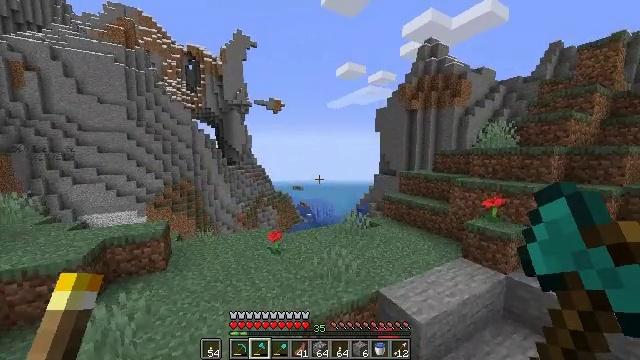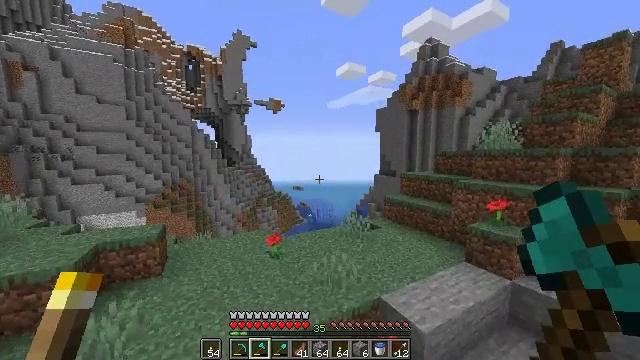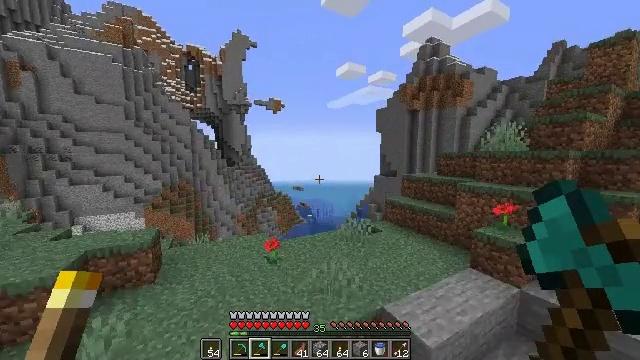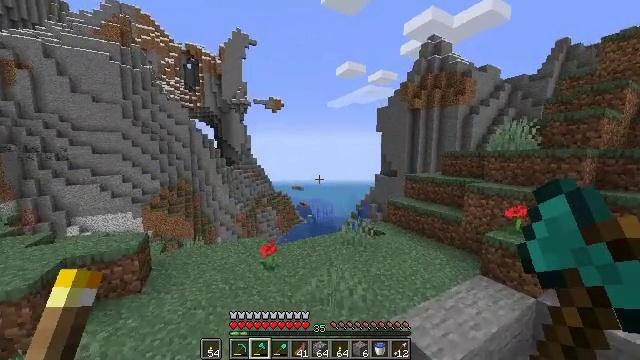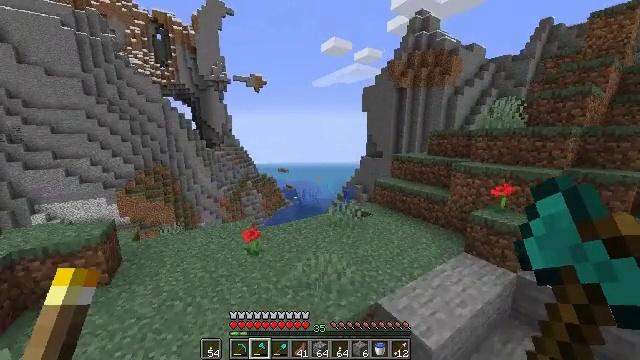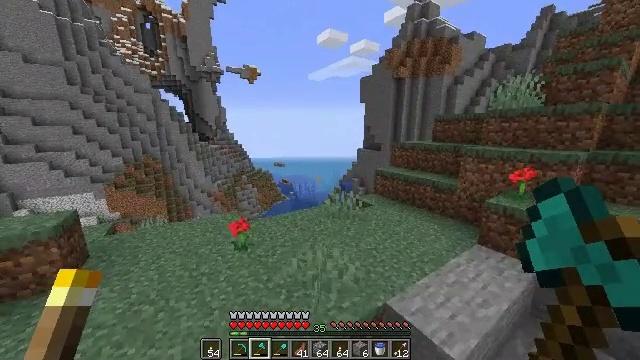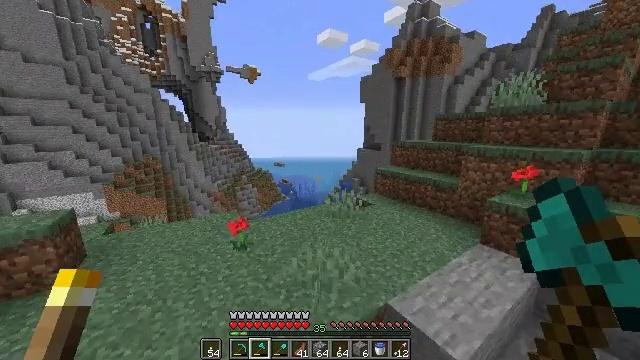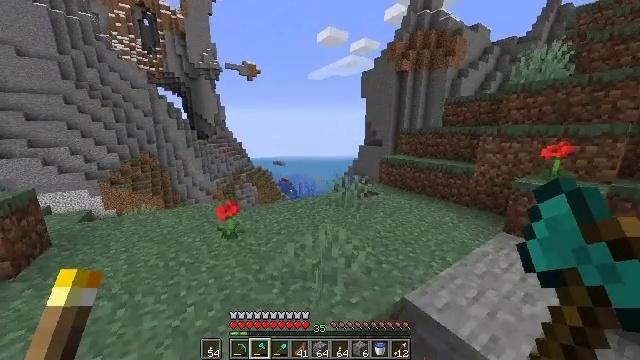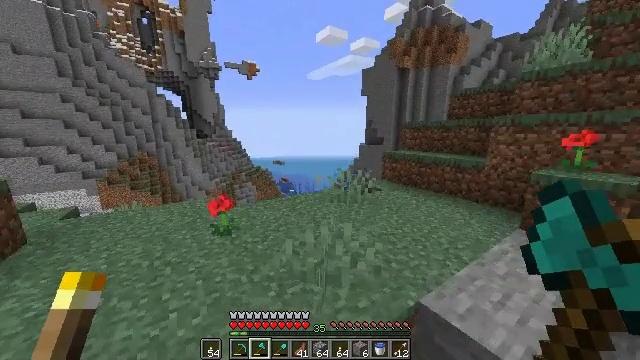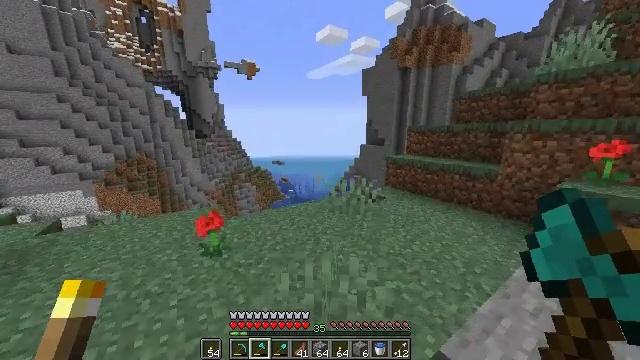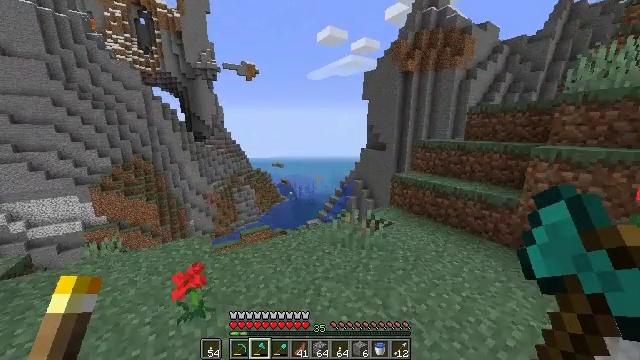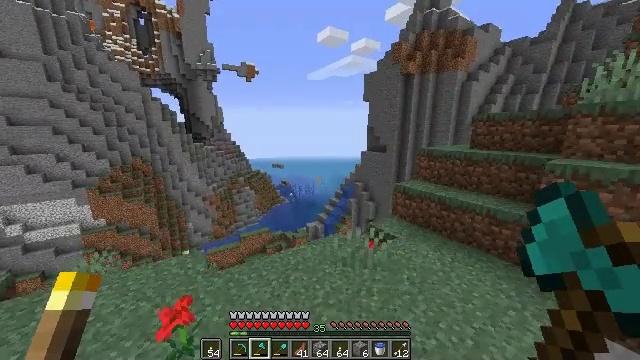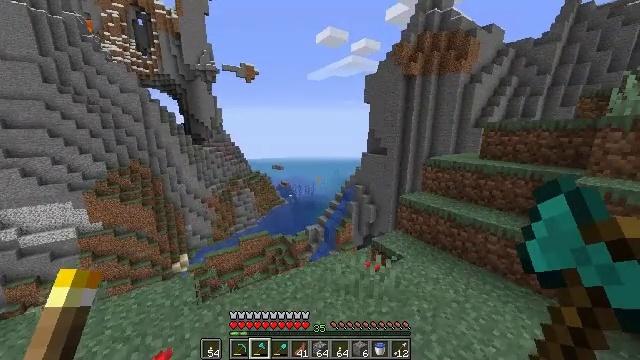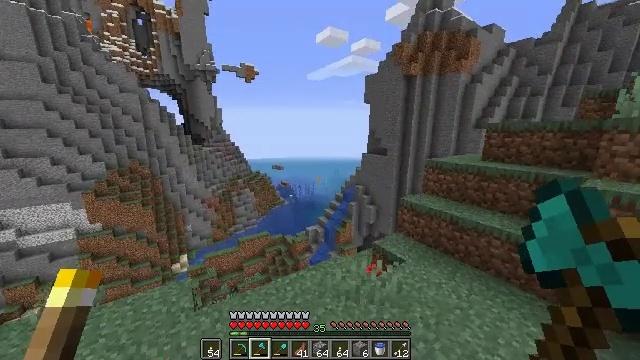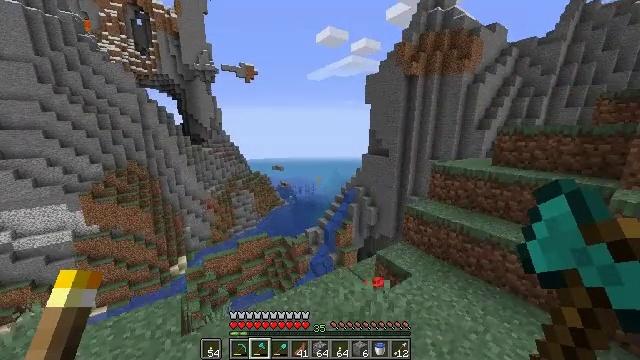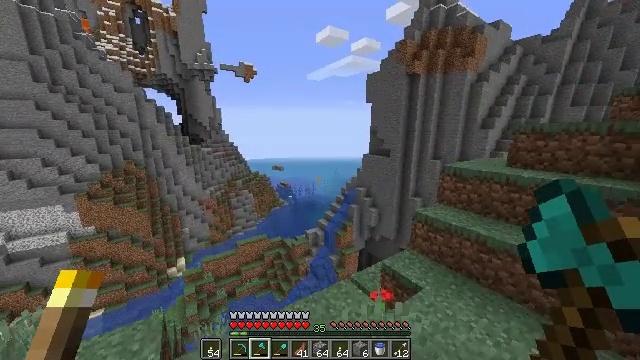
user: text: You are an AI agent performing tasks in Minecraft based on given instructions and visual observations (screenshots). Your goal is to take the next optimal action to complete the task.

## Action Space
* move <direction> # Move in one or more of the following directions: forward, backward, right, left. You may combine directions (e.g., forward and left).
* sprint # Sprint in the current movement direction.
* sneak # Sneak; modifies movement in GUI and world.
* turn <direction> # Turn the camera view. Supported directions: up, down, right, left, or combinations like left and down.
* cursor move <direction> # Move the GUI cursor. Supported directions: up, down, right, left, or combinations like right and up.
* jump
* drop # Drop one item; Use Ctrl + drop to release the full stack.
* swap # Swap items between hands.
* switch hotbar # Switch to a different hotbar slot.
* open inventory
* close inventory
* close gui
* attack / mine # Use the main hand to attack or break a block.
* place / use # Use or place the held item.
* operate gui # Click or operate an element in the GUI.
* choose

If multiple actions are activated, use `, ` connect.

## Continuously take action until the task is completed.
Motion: motion action
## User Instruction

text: Gather oak leaves by attacking.
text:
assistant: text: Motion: move forward, sprint, jump
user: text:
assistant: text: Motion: move forward, sprint, jump
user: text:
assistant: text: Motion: move forward, sprint, jump
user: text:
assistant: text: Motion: move forward, sprint, turn right and down, jump
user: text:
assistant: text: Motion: move forward, sprint, turn right and down, jump
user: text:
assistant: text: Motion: move forward, sprint, jump
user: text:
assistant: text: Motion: move forward, sprint, jump
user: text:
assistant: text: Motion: move forward, sprint, jump
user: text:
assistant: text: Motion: move forward, sprint, jump
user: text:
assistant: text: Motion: move forward, sprint, jump
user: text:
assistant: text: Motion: move forward, sprint, jump
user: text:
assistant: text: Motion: move forward, sprint, jump
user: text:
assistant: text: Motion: move forward, sprint, jump
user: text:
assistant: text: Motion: move forward, sprint, jump
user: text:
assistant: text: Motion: move forward, sprint, jump
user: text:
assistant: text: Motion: move forward, sprint, jump
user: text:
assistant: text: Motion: move forward, sprint, jump
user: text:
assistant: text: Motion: move forward, sprint, jump
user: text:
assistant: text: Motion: move forward, sprint, jump
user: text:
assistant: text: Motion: move forward, sprint, jump
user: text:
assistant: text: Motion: move forward and move right, sprint, jump
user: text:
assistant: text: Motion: move forward and move right, sprint, jump
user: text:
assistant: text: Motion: move forward and move right, sprint, turn right and down, jump
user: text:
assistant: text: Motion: move forward and move right, sprint, turn right and down, jump
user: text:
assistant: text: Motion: move right, sprint, turn right and down, jump
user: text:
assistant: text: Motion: move right, turn down
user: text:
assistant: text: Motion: move right, turn down
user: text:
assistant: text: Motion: move right, turn down
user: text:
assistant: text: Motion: move right
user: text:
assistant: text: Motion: move right